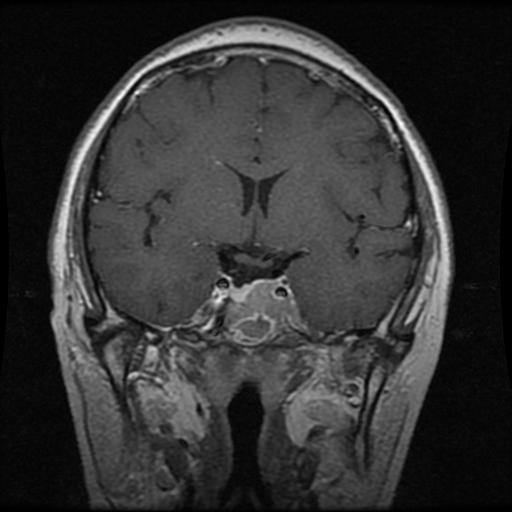
Label: pituitary